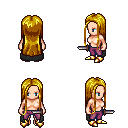
a pixel art fantasy rpg character, female body template, human, light skin, black cape, magenta pants, blonde extra-long hairstyle, gold boots, dagger, four views (front, back, left, right), 2x2 character sprite sheet, small pixel art, hard edges, no anti-aliasing